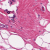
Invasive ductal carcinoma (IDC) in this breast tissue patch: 0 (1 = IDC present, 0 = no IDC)